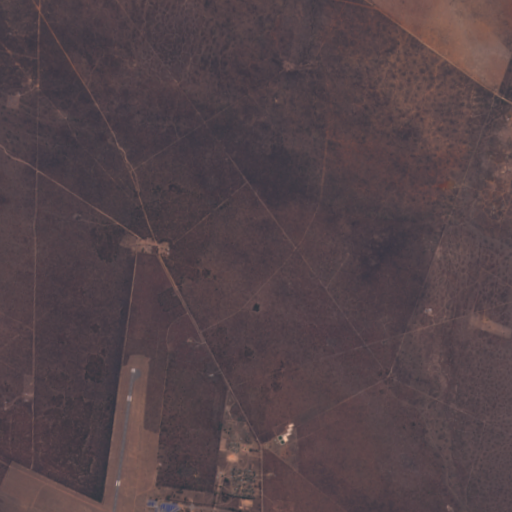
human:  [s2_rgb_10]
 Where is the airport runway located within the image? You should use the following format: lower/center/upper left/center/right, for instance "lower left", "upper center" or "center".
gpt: The airport runway is located in the lower left of the image.
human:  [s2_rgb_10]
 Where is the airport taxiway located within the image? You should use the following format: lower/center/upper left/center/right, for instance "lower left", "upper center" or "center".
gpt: The airport taxiway is located in the lower left of the image.
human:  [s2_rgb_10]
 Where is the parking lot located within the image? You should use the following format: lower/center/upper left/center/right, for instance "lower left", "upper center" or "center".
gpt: The parking lot is located in the lower left of the image.
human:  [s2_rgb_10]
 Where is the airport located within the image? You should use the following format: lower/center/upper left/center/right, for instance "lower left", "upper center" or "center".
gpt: There is no airport in the image.